Question: I am fairly good in fragments API, I know how to create master/detail pattern on phone/tablet.
The most obvious example would be swiping tabs on the phone and somekind tablet layout with all the fragments layed out inside, no swiping tabs.
Is there some elegant way of doing this other than giant if statement?

So what would you do, as I presumed, is to create create two layouts (phone - view pager / tablet - three static fragments) and in activity's onCreate check for something in the layout to figure out wether youre in phone or tablet. That should work.
'''
@Override
protected void onCreate(Bundle savedInstanceState) {
super.onCreate(savedInstanceState);
setContentView(R.layout.activity_home);
FragmentManager fm = getSupportFragmentManager();
mViewPager = (ViewPager) findViewById(R.id.pager);
if (mViewPager != null) {
// Phone setup
mViewPager.setAdapter(new HomePagerAdapter(getSupportFragmentManager()));
mViewPager.setOnPageChangeListener(this);
final ActionBar actionBar = getSupportActionBar();
actionBar.setNavigationMode(ActionBar.NAVIGATION_MODE_TABS);
actionBar.addTab(actionBar.newTab()
.setText(R.string.title_my_schedule)
.setTabListener(this));
actionBar.addTab(actionBar.newTab()
.setText(R.string.title_explore)
.setTabListener(this));
actionBar.addTab(actionBar.newTab()
.setText(R.string.title_stream)
.setTabListener(this));
homeScreenLabel = getString(R.string.title_my_schedule);
} else {
//Tablet setup
mExploreFragment = (ExploreFragment) fm.findFragmentById(R.id.fragment_tracks);
mMyScheduleFragment = (MyScheduleFragment) fm.findFragmentById(R.id.fragment_my_schedule);
mSocialStreamFragment = (SocialStreamFragment) fm.findFragmentById(R.id.fragment_stream);
}
}
'''
Any of you guys that already have tabs navigation on phone, please consider implementing this on the tablet, if it works for you design-wise. You already have fragments api ready, so there's no excuse, really.
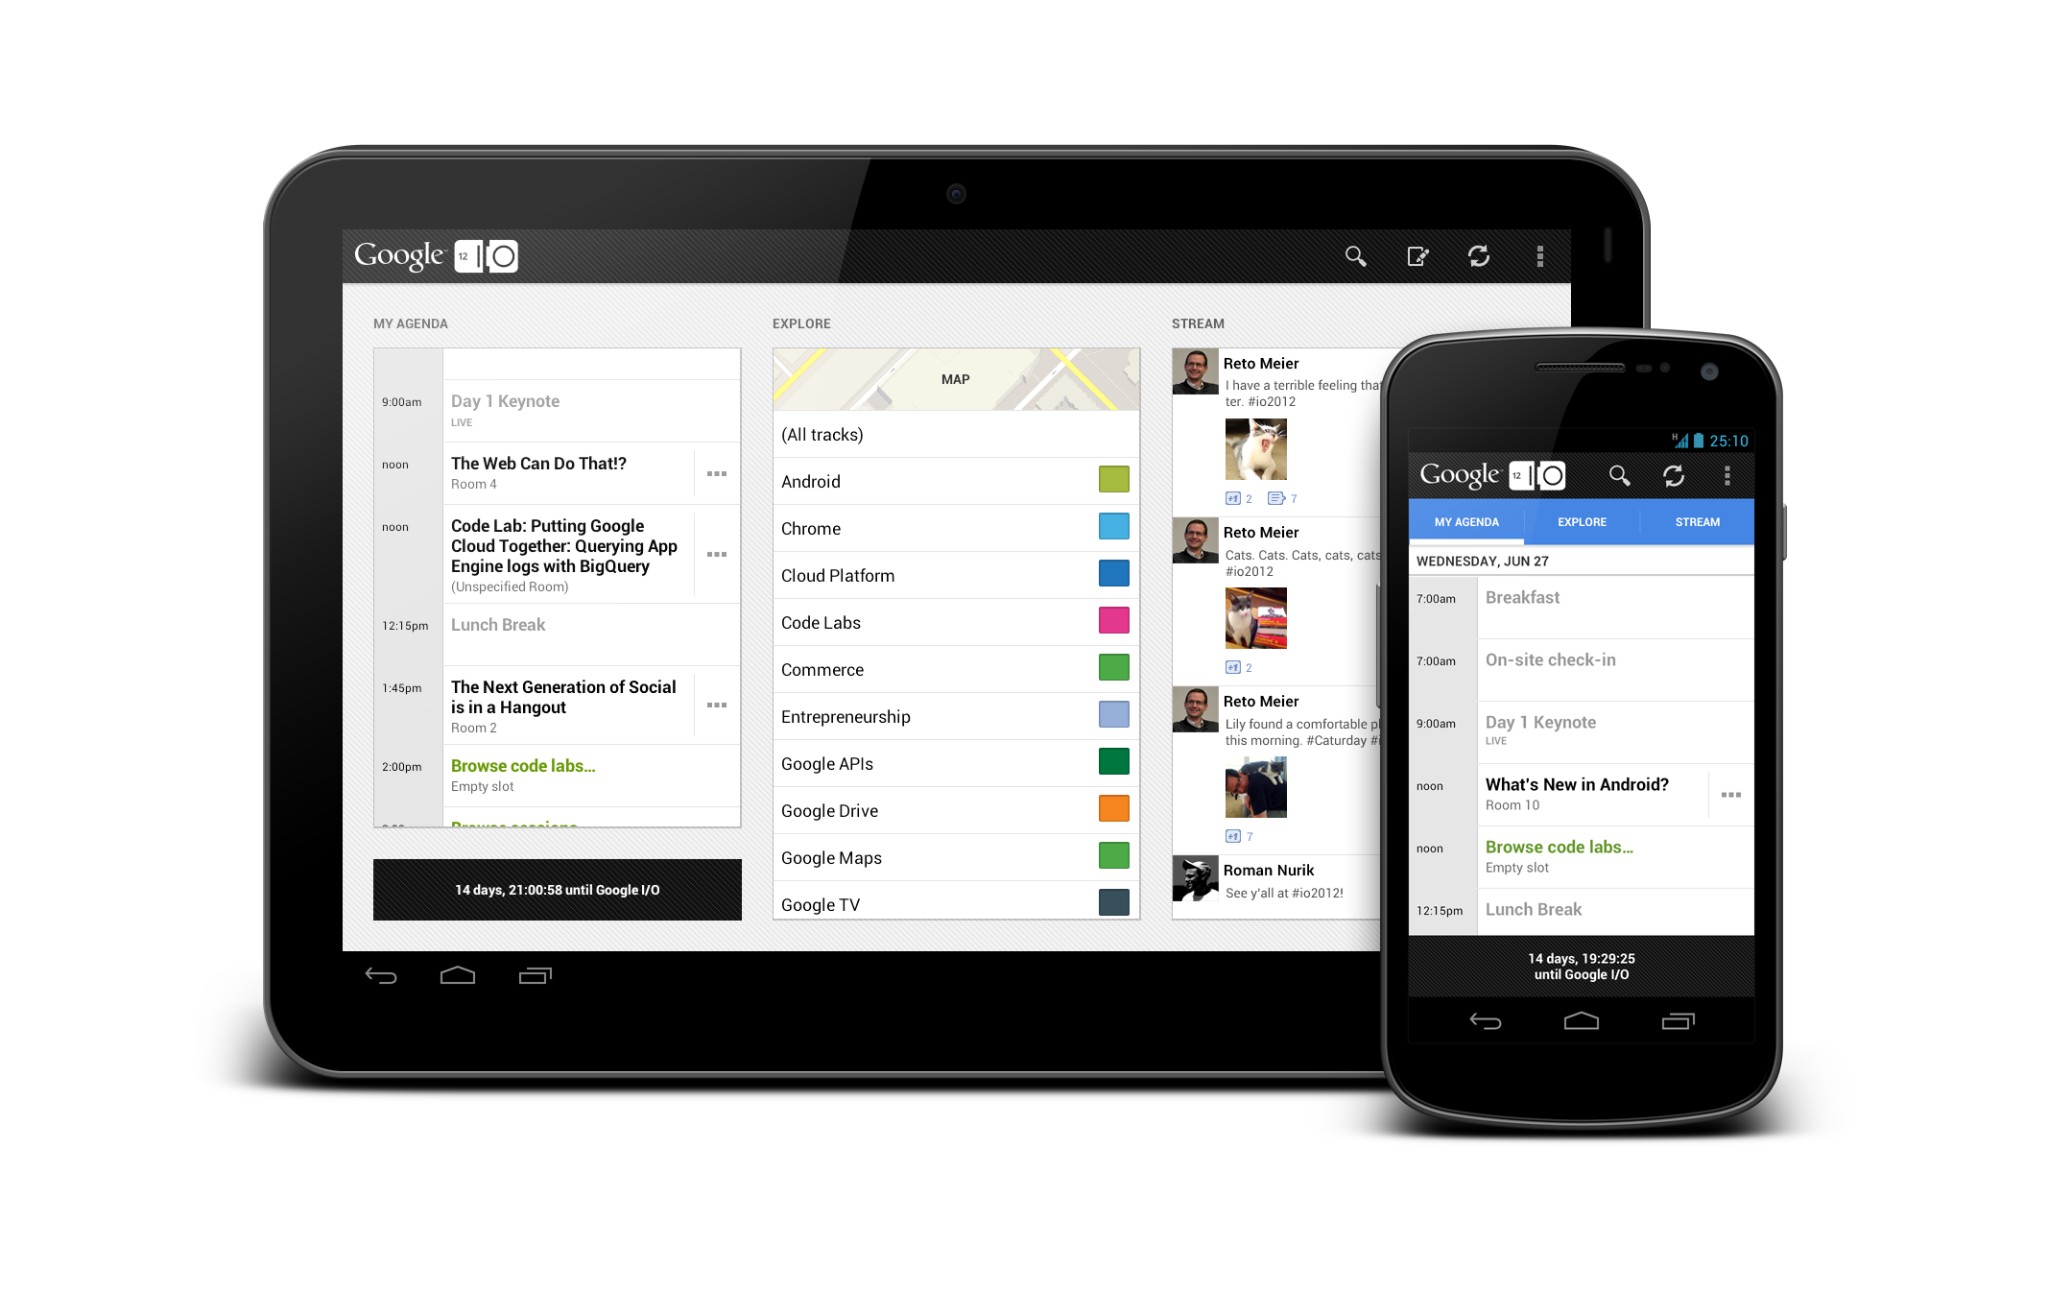
Answer: You could take a look at the 2012 I/O app from Roman Nurik, which switches navigation/layout pretty much with every possible combination of size and orientation;
<URL>